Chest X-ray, AP view. Patient: 36 years old, sex F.
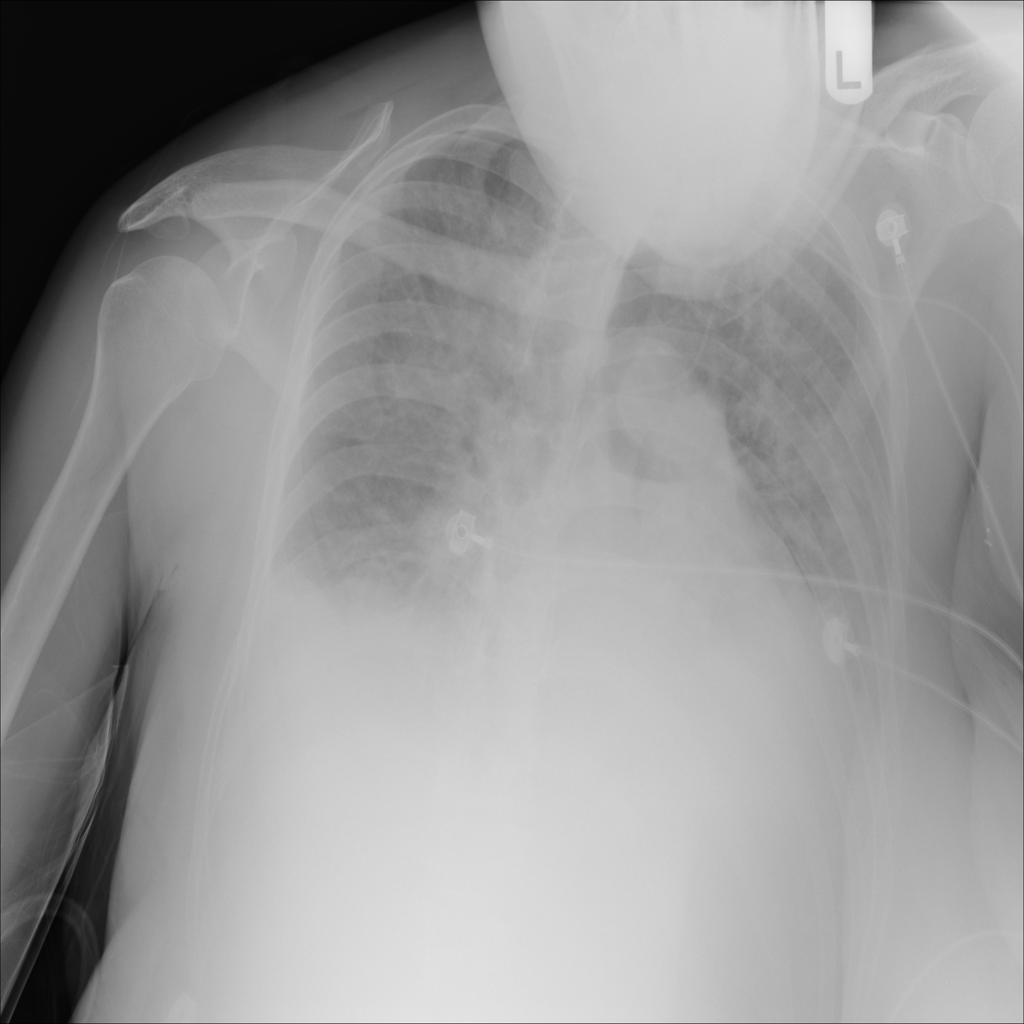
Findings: Edema, Effusion